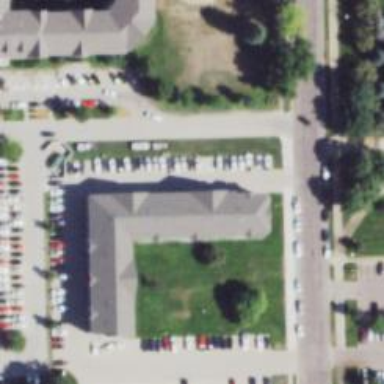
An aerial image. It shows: Dormitory building.